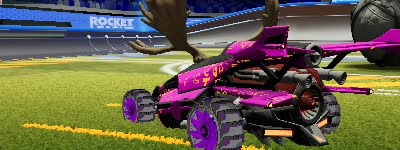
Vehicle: aftershock